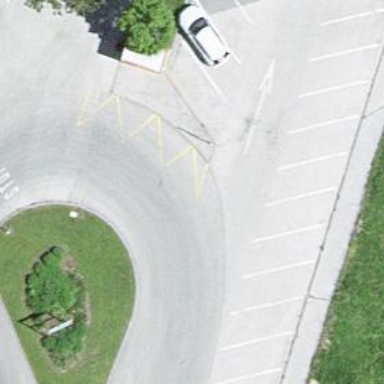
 serving as platform for public transportation."